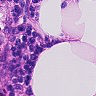
Metastatic tissue present: no